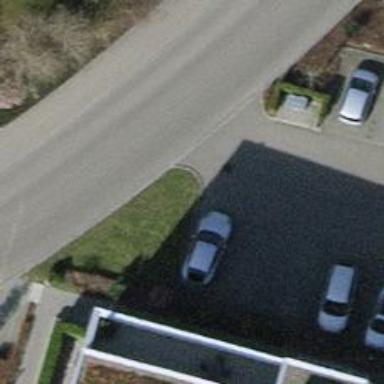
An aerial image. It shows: Parking aisle designated as service road.